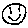
Label: smiley face